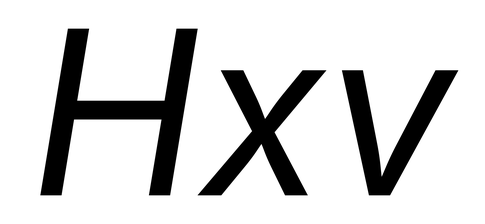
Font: Inter-Italic_Italic